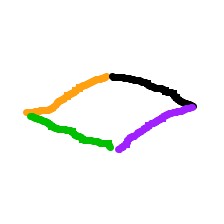
Shape: rhombus